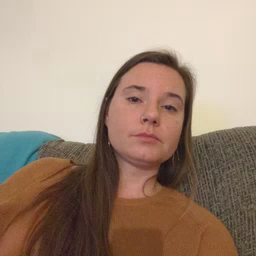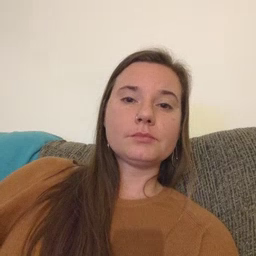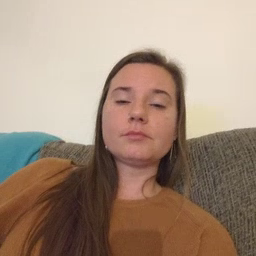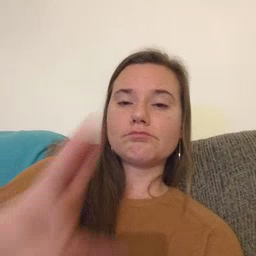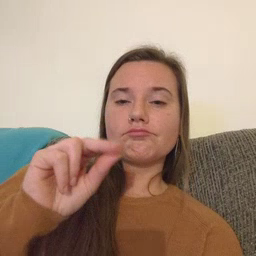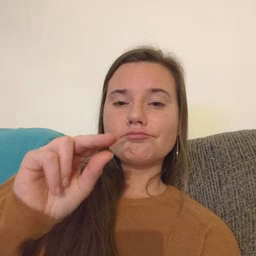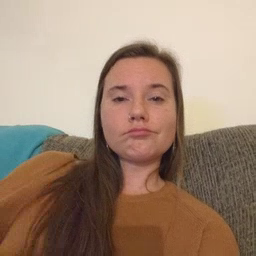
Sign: no